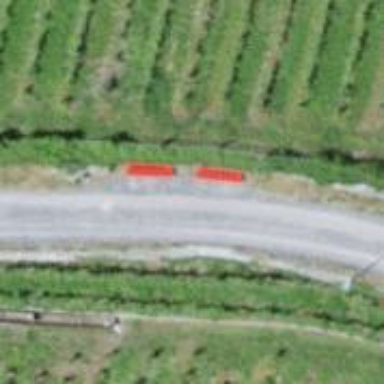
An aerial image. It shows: Red bench.